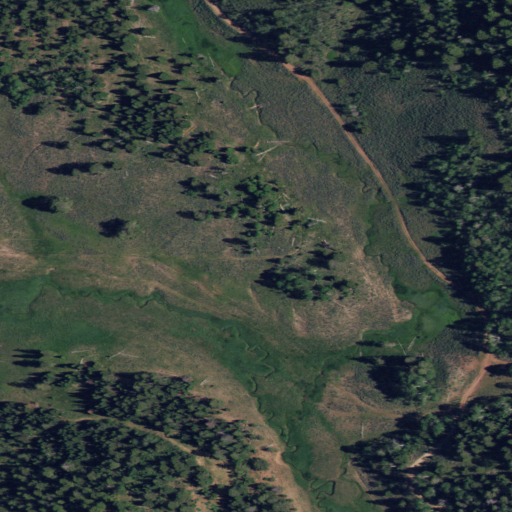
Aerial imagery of depression(s) in Idaho named Commissary Basin containing shrub, evergreen forest, deciduous forest, and woody wetlands